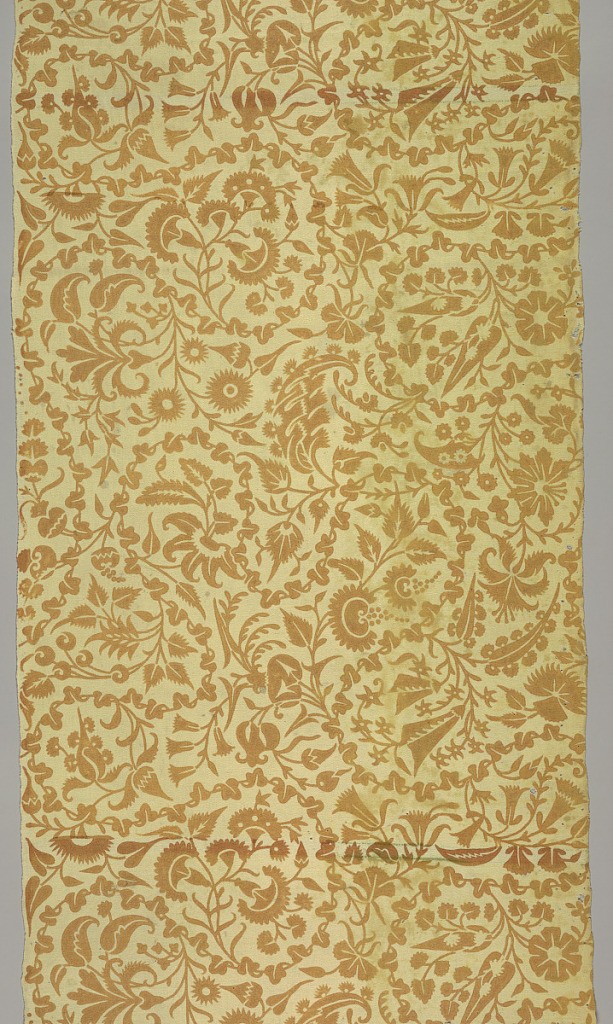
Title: Textile
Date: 17th century
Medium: wool Technique: block printed on 2\2 twill
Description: Densely scrolling leaves and flowers in brown on a yellow-cream ground.